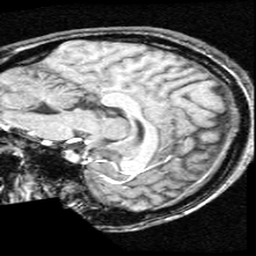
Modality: T1w
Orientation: sagittal
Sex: female
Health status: ill
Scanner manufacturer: ge
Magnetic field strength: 1.5 T
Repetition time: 21 s
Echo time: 0.008 s